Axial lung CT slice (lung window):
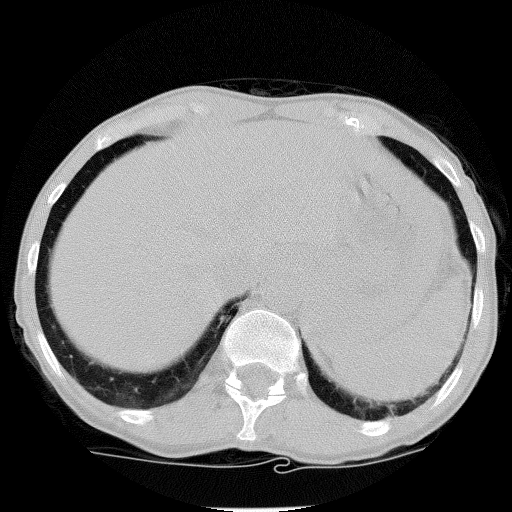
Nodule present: no